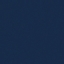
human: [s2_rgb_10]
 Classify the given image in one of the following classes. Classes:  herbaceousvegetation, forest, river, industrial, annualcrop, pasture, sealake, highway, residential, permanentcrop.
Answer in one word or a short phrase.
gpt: SeaLake